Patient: sex M, age 35
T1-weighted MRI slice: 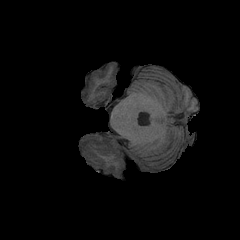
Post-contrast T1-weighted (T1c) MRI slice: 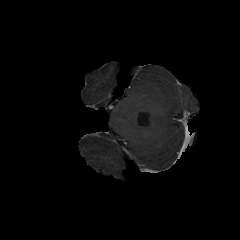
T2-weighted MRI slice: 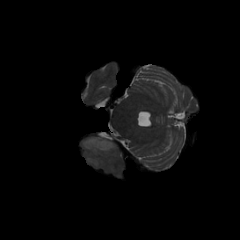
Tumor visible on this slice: yes
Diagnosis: Astrocytoma, IDH-mutant
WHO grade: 4